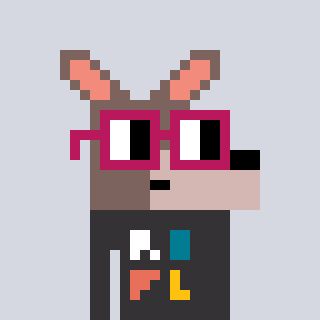
a pixel art character with square dark red glasses, a kangaroo-shaped head and a grayscale-colored body on a cool background